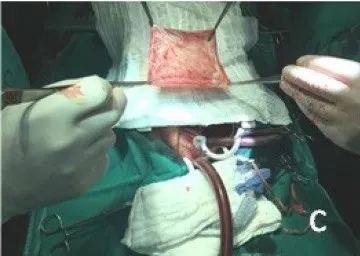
Intraoperative photographs of case 2. (c) The resected right atrial tissue.
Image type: medical_photograph (other_medical_photograph)